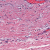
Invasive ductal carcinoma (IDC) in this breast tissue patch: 0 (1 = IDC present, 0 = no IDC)